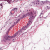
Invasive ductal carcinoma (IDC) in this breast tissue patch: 0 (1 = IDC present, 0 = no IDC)